Question: I would like to create an App which connects to a server. This server uses SSL Client Authentication. The User of the App should be able to choose the certificate and allow the use of it like it is implemented in the browser app.
In the browser app the authentication is working as expected, so the certificate I use is valid.
When I try to connect in my App I get the following Error:
'''
javax.net.ssl.SSLHandshakeException: javax.net.ssl.SSLProtocolException:
SSL handshake terminated: ssl=0x2a2d3b38:
Failure in SSL library, usually a protocol error
error:<PHONE>:SSL routines:SSL3_READ_BYTES:sslv3 alert handshake failure
(external/openssl/ssl/s3_pkt.c:1290 0x2a2df880:0x00000003)
'''
I tried to follow the android documentation for my implementation.
- <URL>
Here is the code of my sample Activity:
'''
public class ClientCertificateActivity extends Activity implements
KeyChainAliasCallback {
protected static final String TAG = "CERT_TEST";
private String alias;
@Override
protected void onCreate(Bundle savedInstanceState) {
super.onCreate(savedInstanceState);
choseCertificate();
LinearLayout layout = new LinearLayout(this);
Button connectToServer = new Button(this);
connectToServer.setText("Try to connect to Server");
connectToServer.setLayoutParams(new LayoutParams(LayoutParams.FILL_PARENT, LayoutParams.WRAP_CONTENT));
connectToServer.setOnClickListener(new OnClickListener() {
@Override
public void onClick(View v) {
connectToServer();
}
});
layout.addView(connectToServer);
addContentView(layout, new LayoutParams(LayoutParams.FILL_PARENT, LayoutParams.FILL_PARENT));
}
protected void connectToServer() {
final Context ctx = this;
new AsyncTask<Void, Void, Boolean>() {
private Exception error;
@Override
protected Boolean doInBackground(Void... arg) {
try {
PrivateKey pk = KeyChain.getPrivateKey(ctx, alias);
X509Certificate[] chain = KeyChain.getCertificateChain(ctx,
alias);
KeyStore keyStore = KeyStore.getInstance("AndroidCAStore");
TrustManagerFactory tmf = TrustManagerFactory
.getInstance(TrustManagerFactory
.getDefaultAlgorithm());
tmf.init(keyStore);
SSLContext context = SSLContext.getInstance("TLS");
context.init(null, tmf.getTrustManagers(), null);
URL url = new URL("https://usecert.example.com/");
HttpsURLConnection urlConnection = (HttpsURLConnection) url
.openConnection();
urlConnection.setSSLSocketFactory(context
.getSocketFactory());
InputStream in = urlConnection.getInputStream();
return true;
} catch (Exception e) {
e.printStackTrace();
error = e;
return false;
}
}
@Override
protected void onPostExecute(Boolean valid) {
if (error != null) {
Toast.makeText(ctx, "Error: " + error.getMessage(),
Toast.LENGTH_LONG).show();
return;
}
Toast.makeText(ctx, "Success: ", Toast.LENGTH_SHORT).show();
}
}.execute();
}
protected void choseCertificate() {
KeyChain.choosePrivateKeyAlias(this, this,
new String[] { "RSA", "DSA" }, null, "m.ergon.ch", 443, null);
}
@Override
public void alias(String alias) {
this.alias = alias;
}
}
'''
The Exception is thrown at 'urlConnection.getInputStream();'
Here is the capture of the handshake between the server and the client.

Thanks for any suggestions and tipps.
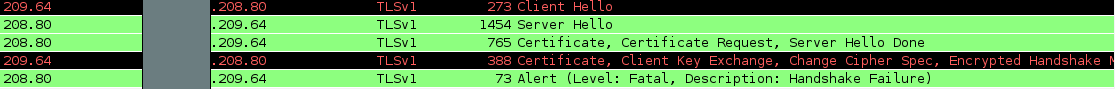
Answer: You are never initializing a KeyManager with your private key, so there is no way client authentication can pick it up.
You'd have to implement X509KeyManager to return your PrivateKey and some hard-coded alias.
Here's the one from the stock Email application (ICS+) for reference. You may need to modify it somewhat, but it should be easy to follow: basically it just saves the key, alias and certificate chain to fields and returns them via the appropriate methods ('StubKeyManager' just throws exceptions for the unimplemented and unneeded methods):
'''
public static class KeyChainKeyManager extends StubKeyManager {
private final String mClientAlias;
private final X509Certificate[] mCertificateChain;
private final PrivateKey mPrivateKey;
public static KeyChainKeyManager fromAlias(Context context, String alias)
throws CertificateException {
X509Certificate[] certificateChain;
try {
certificateChain = KeyChain.getCertificateChain(context, alias);
} catch (KeyChainException e) {
logError(alias, "certificate chain", e);
throw new CertificateException(e);
} catch (InterruptedException e) {
logError(alias, "certificate chain", e);
throw new CertificateException(e);
}
PrivateKey privateKey;
try {
privateKey = KeyChain.getPrivateKey(context, alias);
} catch (KeyChainException e) {
logError(alias, "private key", e);
throw new CertificateException(e);
} catch (InterruptedException e) {
logError(alias, "private key", e);
throw new CertificateException(e);
}
if (certificateChain == null || privateKey == null) {
throw new CertificateException("Can't access certificate from keystore");
}
return new KeyChainKeyManager(alias, certificateChain, privateKey);
}
private KeyChainKeyManager(
String clientAlias, X509Certificate[] certificateChain,
PrivateKey privateKey) {
mClientAlias = clientAlias;
mCertificateChain = certificateChain;
mPrivateKey = privateKey;
}
@Override
public String chooseClientAlias(String[] keyTypes, Principal[] issuers, Socket socket) {
return mClientAlias;
}
@Override
public X509Certificate[] getCertificateChain(String alias) {
return mCertificateChain;
}
@Override
public PrivateKey getPrivateKey(String alias) {
return mPrivateKey;
}
}
'''